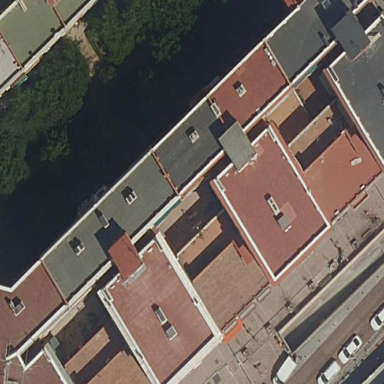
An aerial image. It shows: Part of building.